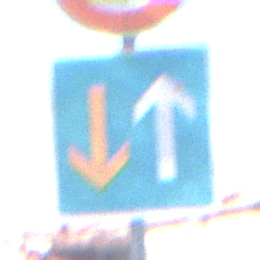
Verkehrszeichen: VorrangVorGegenverkehr
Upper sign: Geschwindigkeit60
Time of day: MorningAfternoon
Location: Outdoor (Suburban)
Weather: PartlyCloudy
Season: NotSpecified
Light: Natural